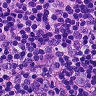
Metastatic tissue present: yes